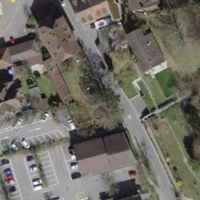
EUNIS habitat code: 54
Species observed at this site:
Podarcis muralis